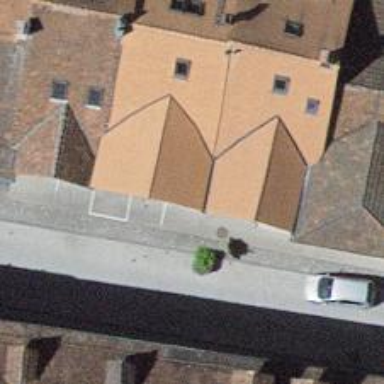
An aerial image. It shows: Pub.